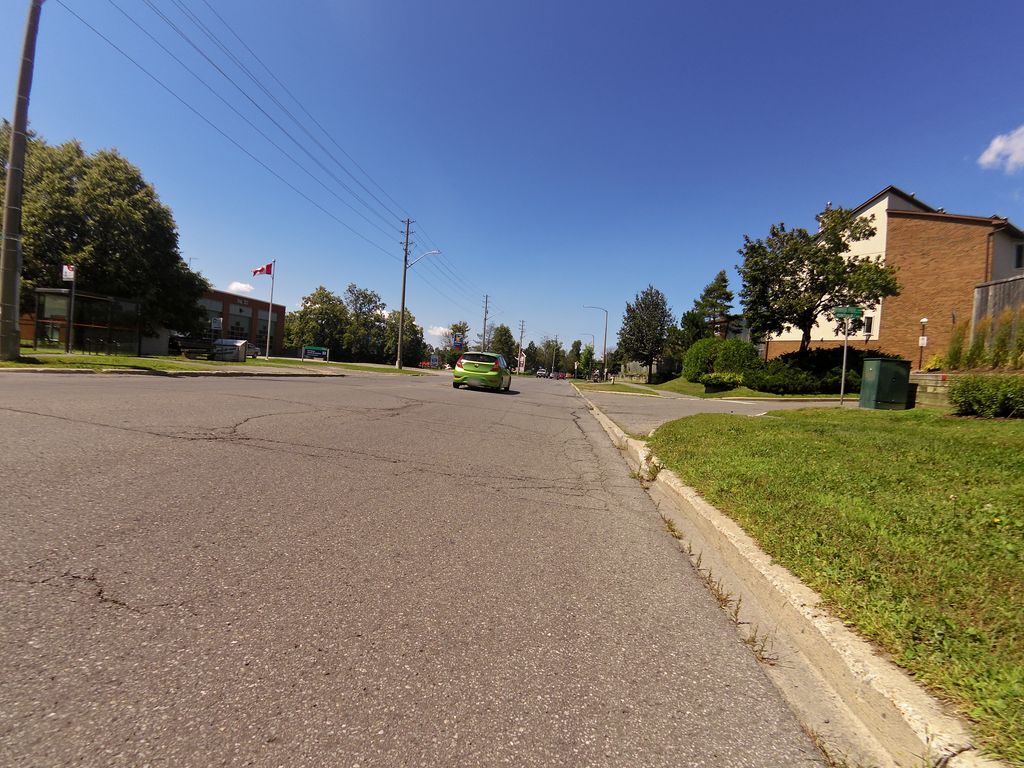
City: ottawa-gatineau